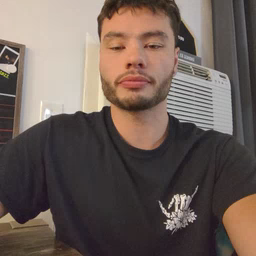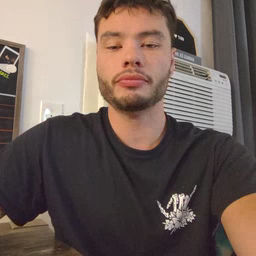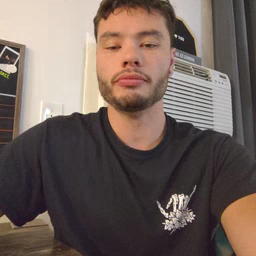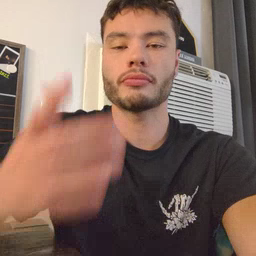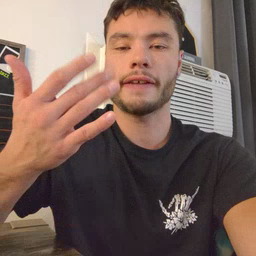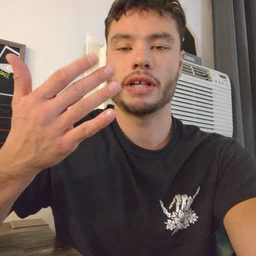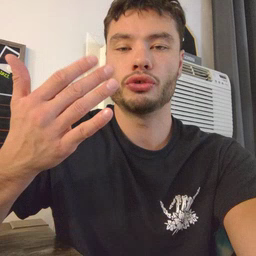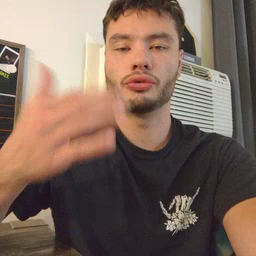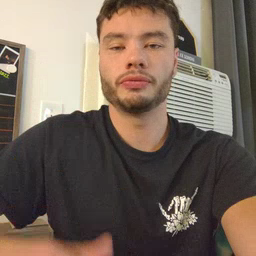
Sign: finger